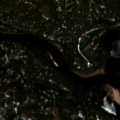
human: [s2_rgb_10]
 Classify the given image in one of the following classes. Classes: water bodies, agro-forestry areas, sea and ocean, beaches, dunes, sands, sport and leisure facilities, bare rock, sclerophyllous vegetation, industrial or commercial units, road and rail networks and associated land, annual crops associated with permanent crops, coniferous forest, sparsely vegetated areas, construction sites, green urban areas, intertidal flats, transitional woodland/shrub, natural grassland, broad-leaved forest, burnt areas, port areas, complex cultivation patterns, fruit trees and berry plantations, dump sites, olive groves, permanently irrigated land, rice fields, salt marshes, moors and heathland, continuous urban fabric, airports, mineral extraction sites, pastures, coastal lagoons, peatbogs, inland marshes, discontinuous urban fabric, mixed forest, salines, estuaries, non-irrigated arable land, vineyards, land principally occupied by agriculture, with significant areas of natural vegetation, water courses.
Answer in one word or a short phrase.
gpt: coniferous forest, transitional woodland/shrub